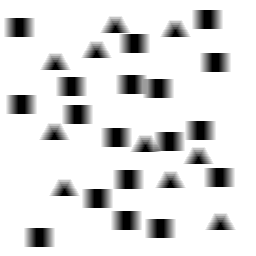
Squares: 18
Triangles: 10
Stars: 0
Total shapes: 28